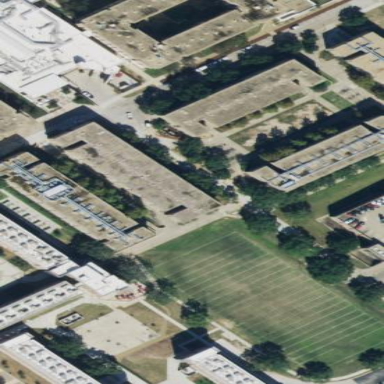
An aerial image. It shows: Residential building part of university campus.